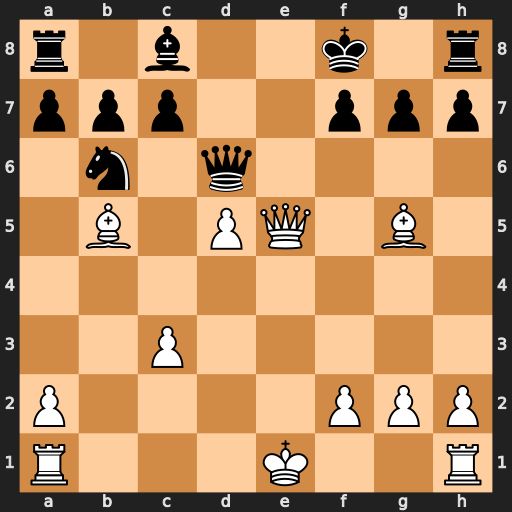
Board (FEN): r1b2k1r/ppp2ppp/1n1q4/1B1PQ1B1/8/2P5/P4PPP/R3K2R
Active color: w
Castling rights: KQ
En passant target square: -
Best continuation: Qe8#